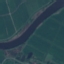
Land use / land cover class: River